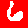
Digit: 6